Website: lowes
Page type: address-validator
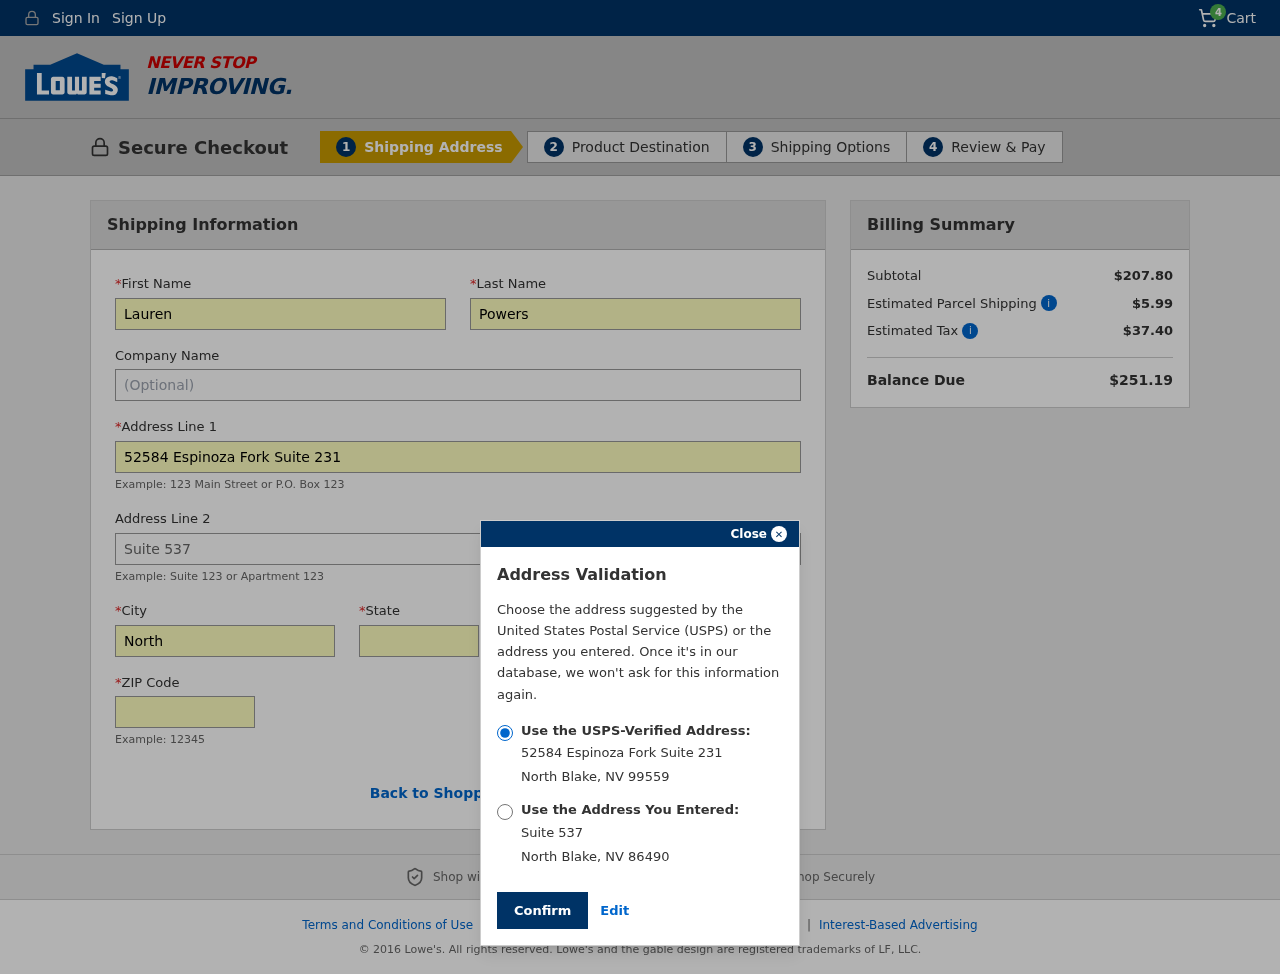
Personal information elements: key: PII_CITY
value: North Blake
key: PII_FIRSTNAME
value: Lauren
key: PII_LASTNAME
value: Powers
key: PII_POSTCODE
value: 99559
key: PII_POSTCODE2
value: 86490
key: PII_STATE
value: Nevada
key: PII_STATE_ABBR
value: NV
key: PII_STREET
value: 52584 Espinoza Fork Suite 231
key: PII_STREET2
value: Suite 537
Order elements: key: ORDER_NUM_ITEMS
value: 4
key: ORDER_SUBTOTAL
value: $207.80
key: ORDER_SHIPPING_COST
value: $5.99
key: ORDER_TAX
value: $37.40
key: ORDER_TOTAL
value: $251.19